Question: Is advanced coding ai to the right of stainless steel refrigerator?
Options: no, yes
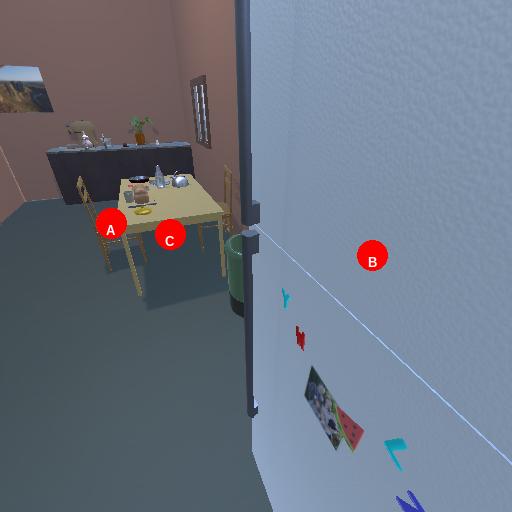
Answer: no